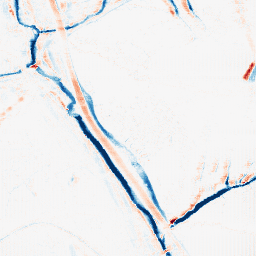
Category: morphological
Decomposition family: morphological_ellipse
Decomposition parameters: operation: average
width: 5
height: 10
Upsampling method: fft_zeropad
Upsampling parameters: scale: 8
Upsampling scale: 8